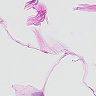
Metastatic tissue present: no